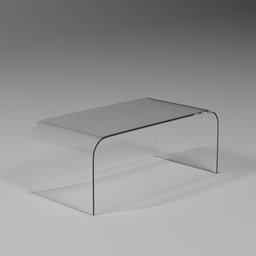
Label: furniture